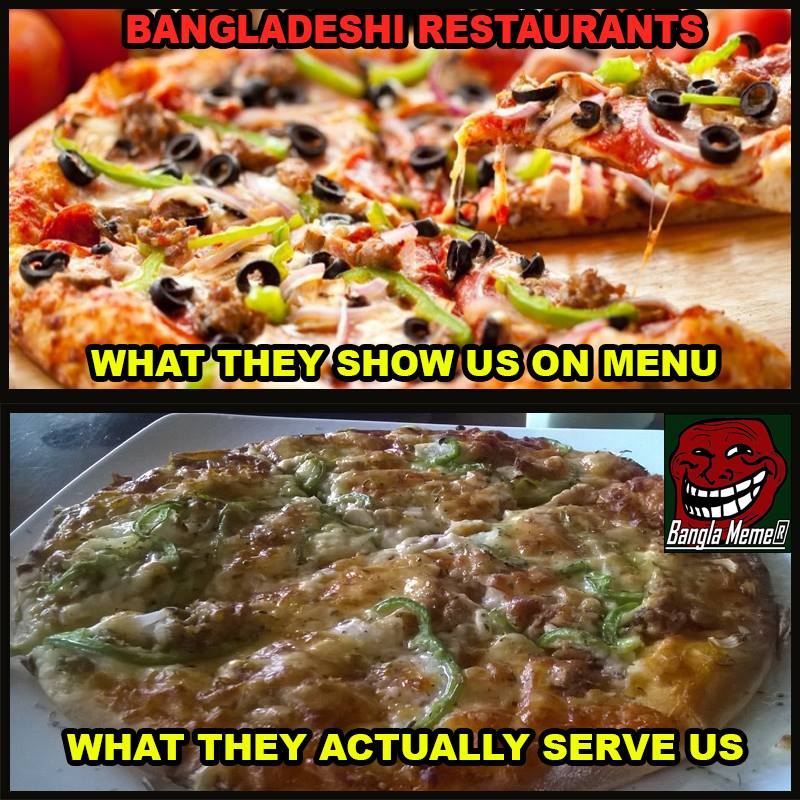
Caption: BANGLADESHI RESTAURANTS    WHAT THEY SHOW US ON MENU      WHAT THEY ACTUALLY SERVE US
Label: hate